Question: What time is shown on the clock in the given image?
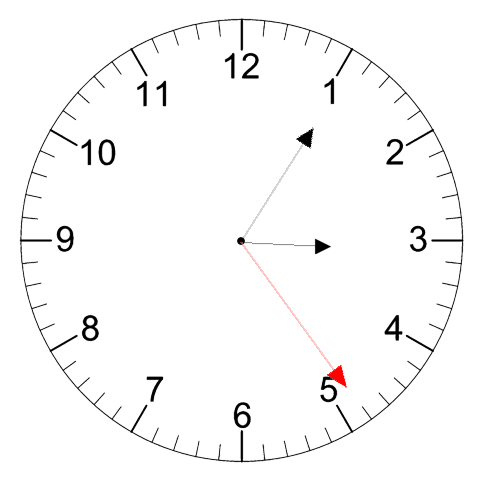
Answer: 03:05:24